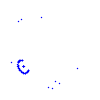
Particle: proton